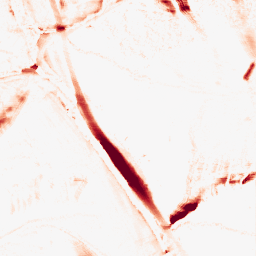
Category: morphological
Decomposition family: morphological_ellipse
Decomposition parameters: operation: opening
width: 10
height: 30
Upsampling method: lanczos
Upsampling parameters: scale: 2
Upsampling scale: 2